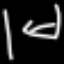
Label: line